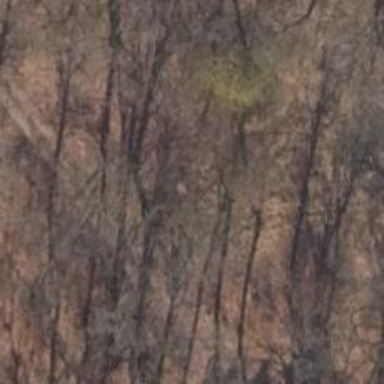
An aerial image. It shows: Hunting stand.